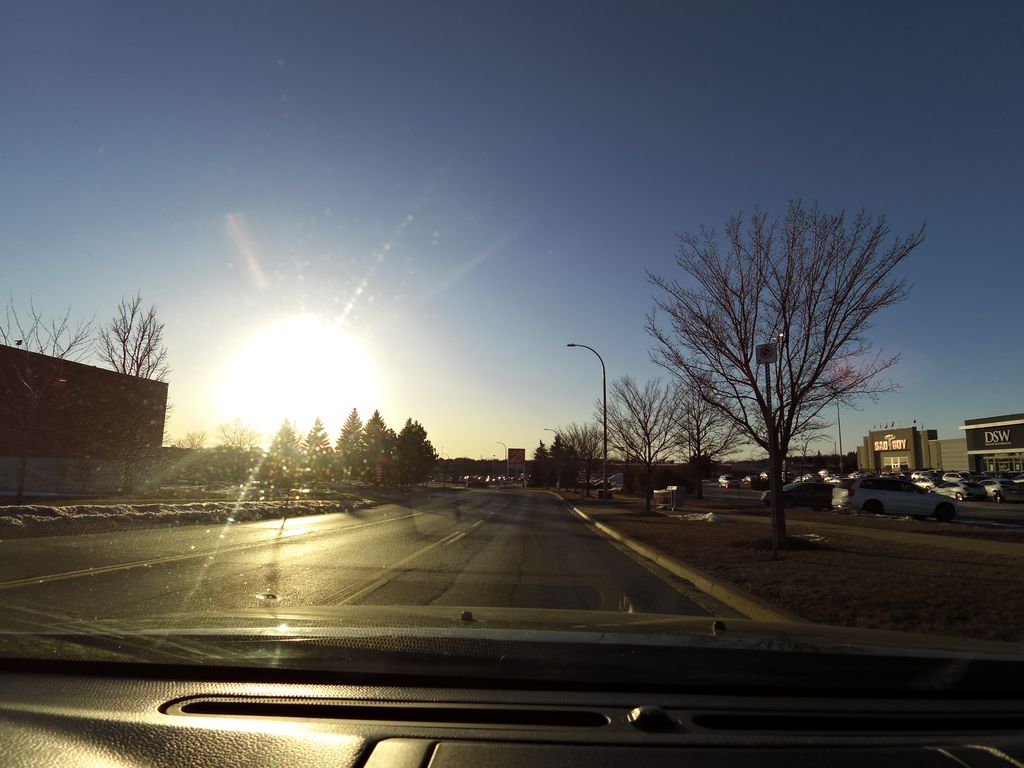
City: hamilton